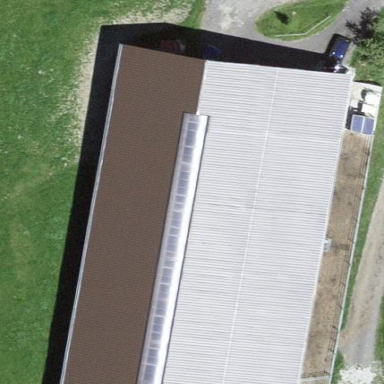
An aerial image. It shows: Barn.